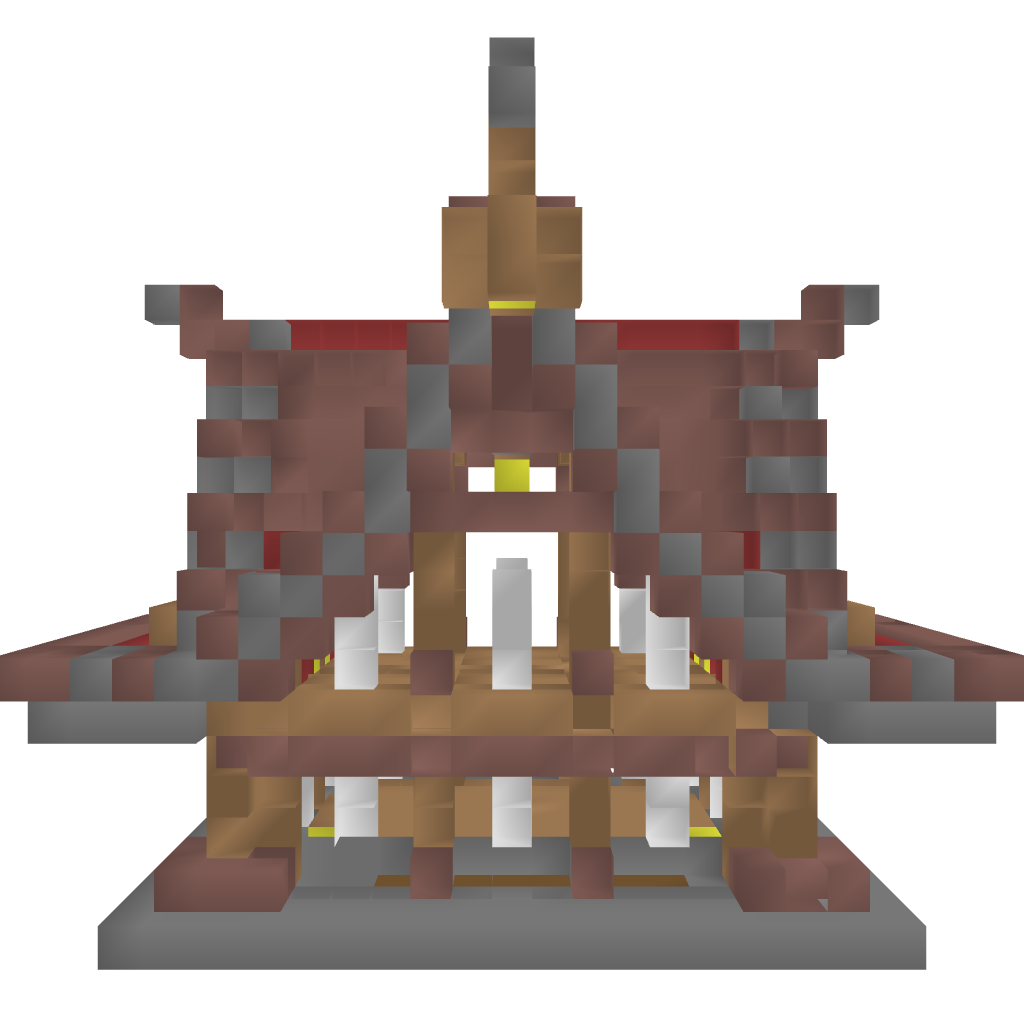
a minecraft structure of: EuroAsian Style home high quality